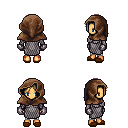
a pixel art fantasy rpg character, female body template, human, tanned skin, chain mail, white pants, light blonde loose hair, cloth hood, metal gloves, brown slippers, four views (front, back, left, right), 2x2 character sprite sheet, small pixel art, hard edges, no anti-aliasing